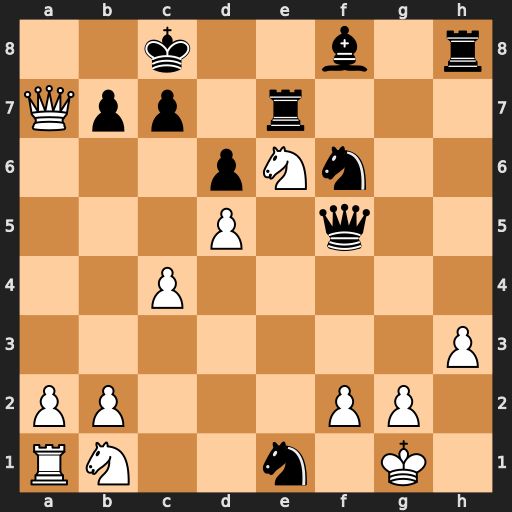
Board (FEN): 2k2b1r/Qpp1r3/3pNn2/3P1q2/2P5/7P/PP3PP1/RN2n1K1
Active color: w
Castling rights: -
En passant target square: -
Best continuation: Qa8+ Kd7 Qd8#